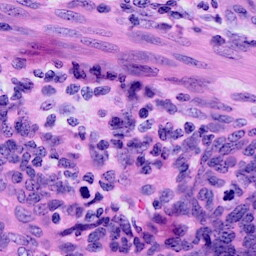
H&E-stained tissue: Cervix